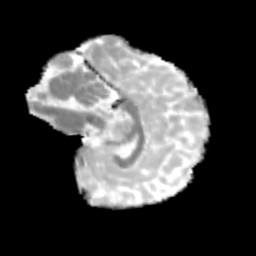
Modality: MD
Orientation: sagittal
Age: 10
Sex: female
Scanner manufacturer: siemens
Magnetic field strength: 3 T
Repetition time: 3.8 s
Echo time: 0.07 s